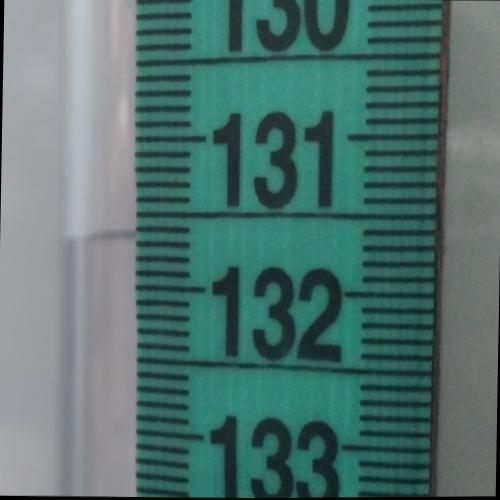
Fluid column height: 131.7 cm